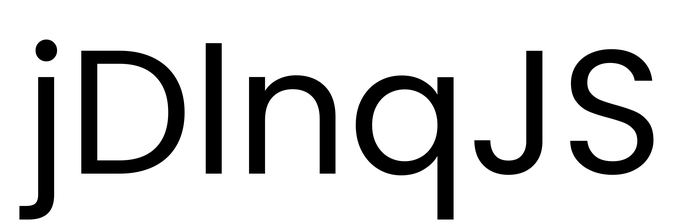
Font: Poppins-Regular